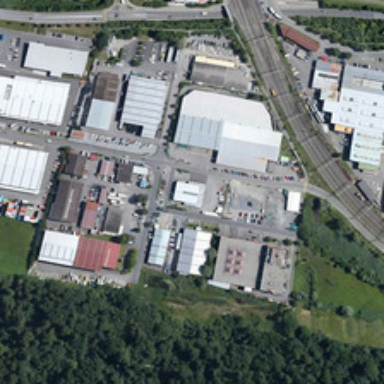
Both sides of the road are large factories .